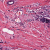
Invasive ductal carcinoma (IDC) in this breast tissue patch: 0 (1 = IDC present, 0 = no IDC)